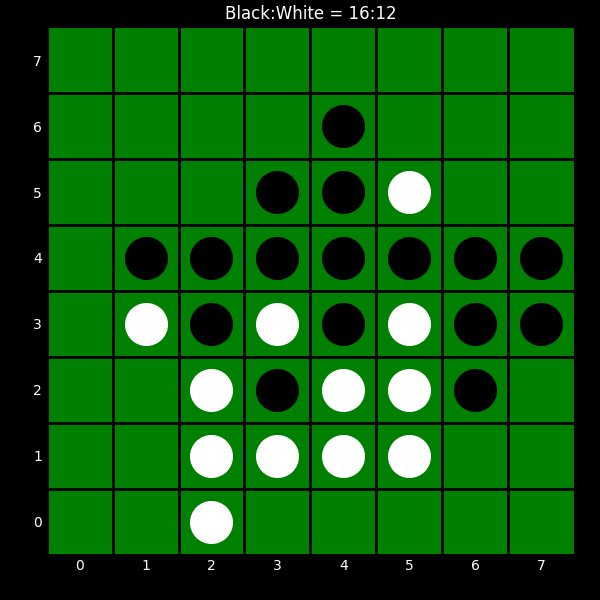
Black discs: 16
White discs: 12